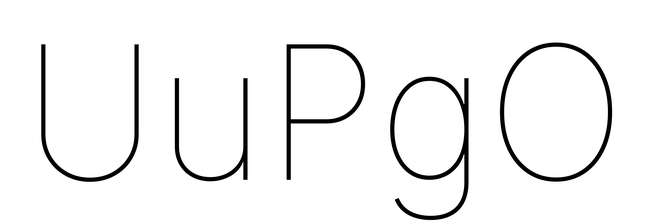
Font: Inter_Thin